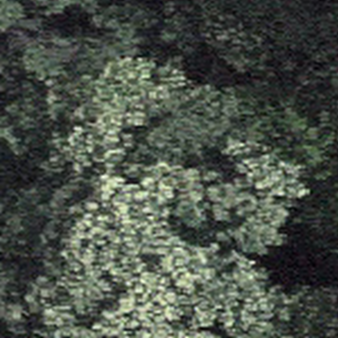
Label: other